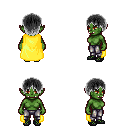
a pixel art fantasy rpg character, female body template, orc, green skin, yellow cape, metal pants, gray plain hairstyle, ghillies, four views (front, back, left, right), 2x2 character sprite sheet, small pixel art, hard edges, no anti-aliasing